Question: Is there any way to make fullcalendar make dropdown functionality same as Bootstrap Datepicker? Like on this picture.

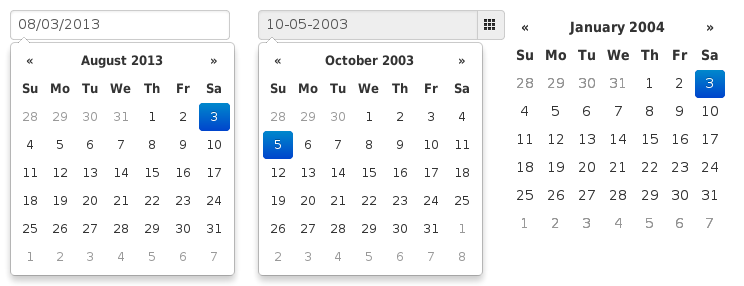
Answer: There's already an open and accepted issue, requesting this, that you can follow here: <URL>
Anyway, you could use, for example, jqueryUi datePicker and detect when its changed using onSelect event. Then, you just need to change the date of your fullCalendar.
So you could have something like:
'''
$(".date").datepicker({
onSelect: function(dateText) {
var selectedDate = this.value;
$('#calendar').fullCalendar( 'gotoDate', selectedDate );
}
});
'''